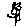
Label: flower